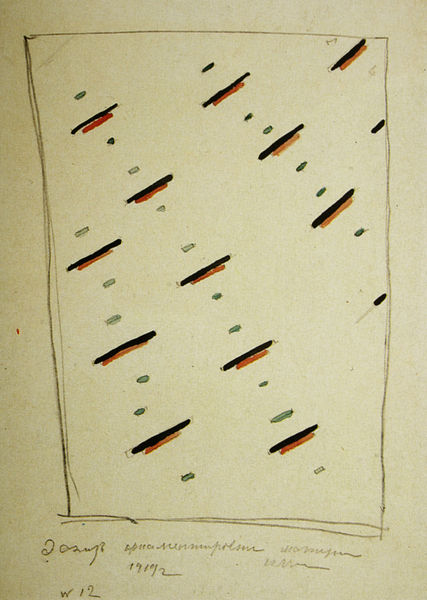
Titel: Textilmuster Nr. 12
Künstler: Kasimir Malewitsch
Standort: St. Petersburg
Institution: Russisches Museum
Schlagwörter: grün, orange, schwarz, skizze, zeichnung, rot, muster, rahmen, tischdecke, schrift, papier, abstrakt, grafik, klein, linien, red, white, window, black, green, grey, modern, painting, streifen, pattern, print, striche, punkte, groß, entwurf, diagonal, horizontal, drawing, paper, frame, color, dots, line, sketch, pen, writing, handschrift, moderne kunst, abstract, design, ink, rectangle, draft, notes, square, plans, vertical, art, colors, dot, study, geometric, pencil, rain, draw, lines, stripes, gekritzel, paint, primitive, simple, border, text, spots, date, spot, schwarz-rot, scetch, handwriting, signed, 2, marker, symmetric, ovals, 1919, repitition, preliminary, numbered, notation, ordered, 1910, grüne punkte, w12, slashes, 19192, dashes and dots, scribbling at bottom, green dashes on parchment, diagonally